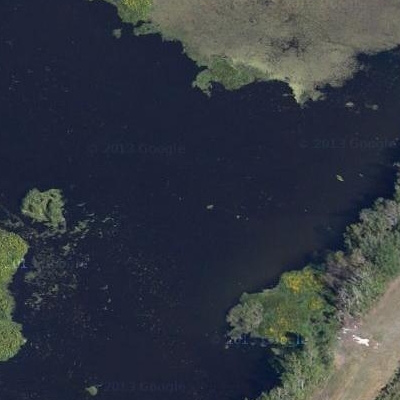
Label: dRiverLake